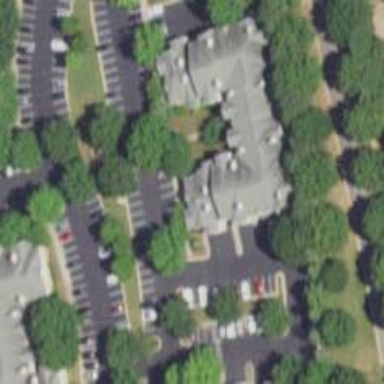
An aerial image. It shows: Residential building.